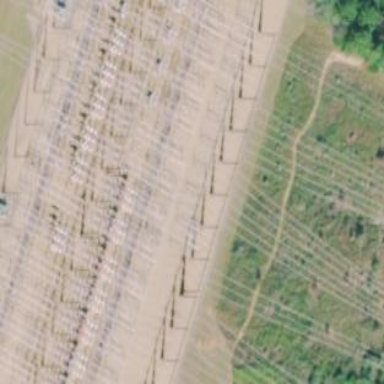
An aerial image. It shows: Transmission substation.